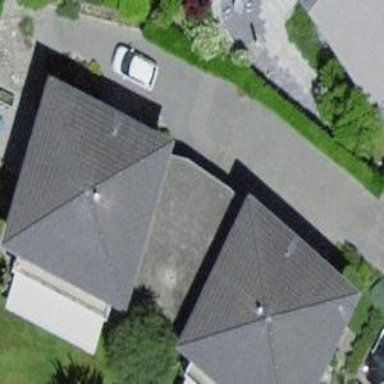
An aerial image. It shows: House with pyramidal roof shape.